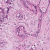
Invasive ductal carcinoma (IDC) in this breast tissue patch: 1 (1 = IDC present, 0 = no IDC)